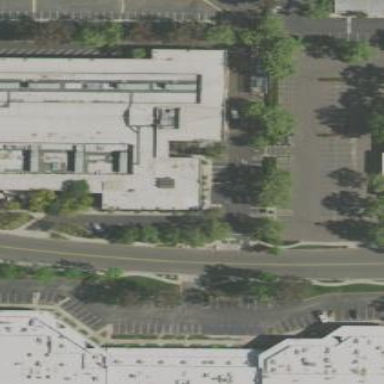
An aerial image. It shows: Commercial building.